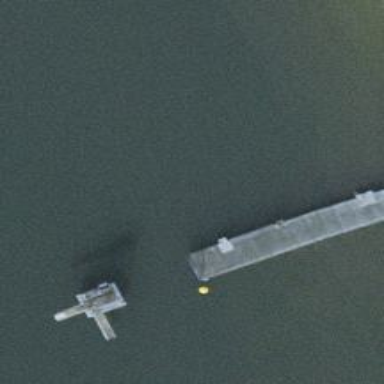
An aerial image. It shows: Man-made pier.